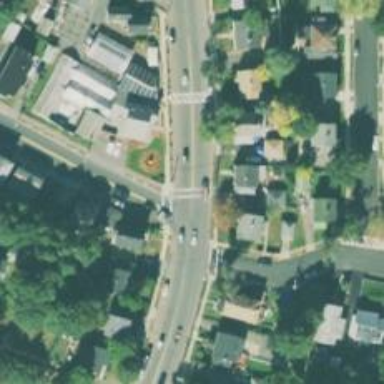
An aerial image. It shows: Marked road crossing.